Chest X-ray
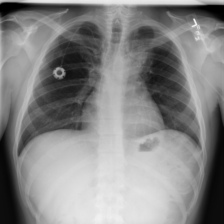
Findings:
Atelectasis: negative
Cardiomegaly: negative
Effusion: negative
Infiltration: negative
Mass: positive
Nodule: negative
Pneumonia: negative
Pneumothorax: negative
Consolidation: negative
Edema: negative
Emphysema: negative
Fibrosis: positive
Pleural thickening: negative
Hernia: negative